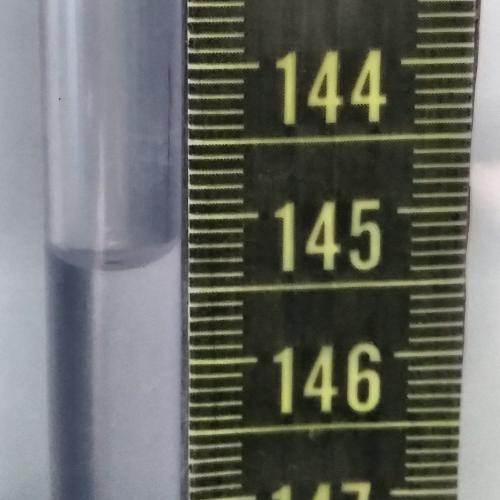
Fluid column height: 145.3 cm